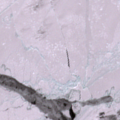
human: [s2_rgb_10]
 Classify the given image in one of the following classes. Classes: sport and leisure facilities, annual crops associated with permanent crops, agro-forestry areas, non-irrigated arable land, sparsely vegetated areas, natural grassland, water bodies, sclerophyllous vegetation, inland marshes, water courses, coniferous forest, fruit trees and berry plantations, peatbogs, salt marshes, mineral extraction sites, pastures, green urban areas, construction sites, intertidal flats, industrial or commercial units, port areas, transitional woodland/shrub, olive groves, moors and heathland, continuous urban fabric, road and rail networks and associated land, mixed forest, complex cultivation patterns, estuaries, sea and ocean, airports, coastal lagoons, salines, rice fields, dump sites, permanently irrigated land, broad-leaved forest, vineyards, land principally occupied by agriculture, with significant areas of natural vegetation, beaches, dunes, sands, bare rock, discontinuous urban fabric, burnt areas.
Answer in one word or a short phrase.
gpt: sea and ocean